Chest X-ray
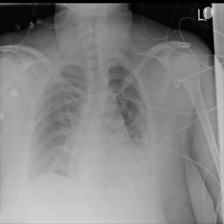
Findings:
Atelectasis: negative
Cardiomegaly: negative
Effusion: negative
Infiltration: negative
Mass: negative
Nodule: negative
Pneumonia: negative
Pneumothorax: negative
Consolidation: negative
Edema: negative
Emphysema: negative
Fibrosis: negative
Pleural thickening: negative
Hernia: negative